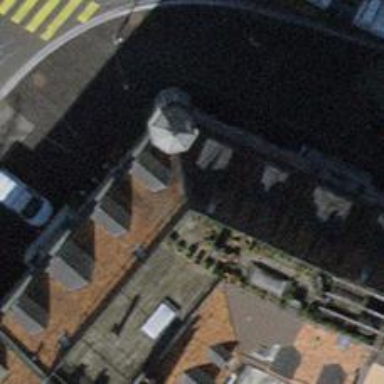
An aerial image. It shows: Restaurant.